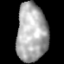
Tissue: lung
Cell type: Epithelial cells
Senescence score: 0.209
Nuclear area (px): 1743
Mean DAPI intensity: 172.064